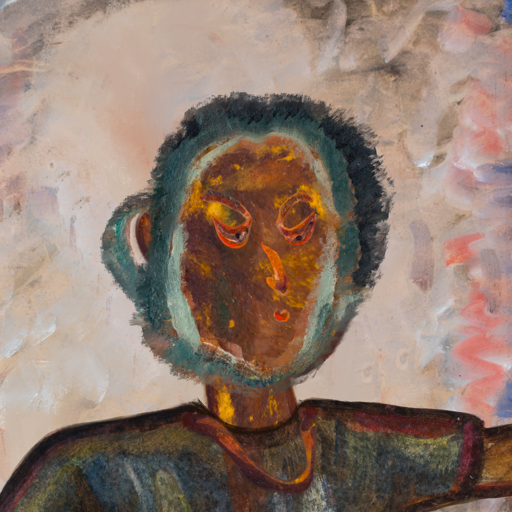
Background: Roy_Bahadur, Head And Neck Side: Comrade, Face Side: Hypocrite, Bust: Mosgoul, Hair Side: Boggyland, Head Accessory: Blank, Second Necklace: Comrade, Necklace: Blank, Baby: Blank